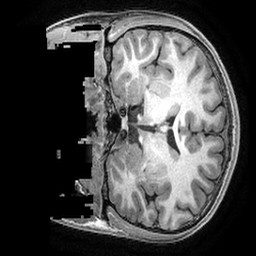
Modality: T1w
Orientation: coronal
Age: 20
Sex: male
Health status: healthy
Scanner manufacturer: ge